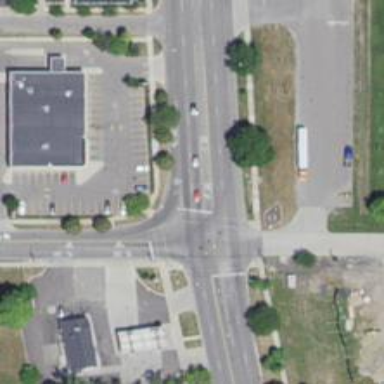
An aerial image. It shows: Secondary road with separate sidewalk.